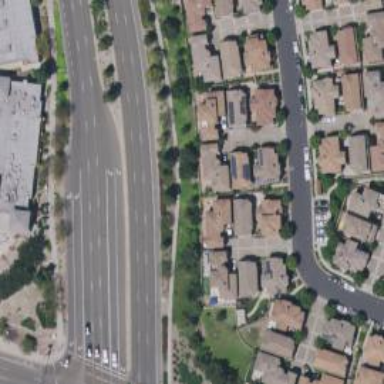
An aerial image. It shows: Secondary road with separate asphalt sidewalk.